Question: '''
Select
Case
When VacationsAvailed = 'Yes'
Then Sum(Convert(int, dbo.RemainingDays(a.DutyFrom, a.DutyTo, a.VacationsAvailed))) over (order by a.Sno)
End [RemainingDays]
from
OLVA a
'''
This query results in:
'''
RemainingDays
---------------
2
6
NULL
17
NULL
NULL
NULL
31
'''
What I want to do is: when 'RemainingDays' exceeds 30, then last value of 'RemainingDays = RemainingDays - 30', and all the previous rows of RemainingDays = 0;

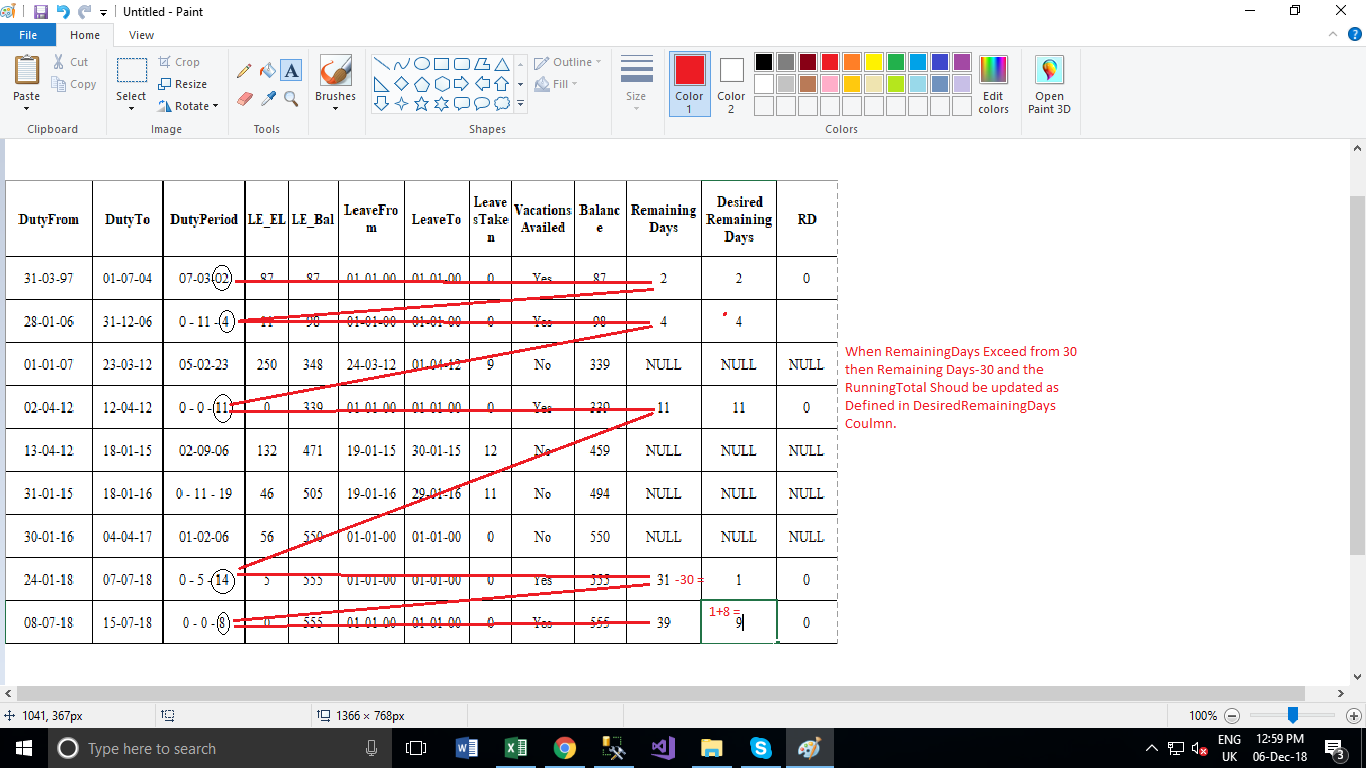
Answer: '''
Select FooSno,EmpNo,DutyFrom,DutyTo, DutyPeriod,LE_EL
, LE_Bal,LeaveFrom,LeaveTo,LeavesTaken
, VacationsAvailed,Nature,Remarks, LE_Bal - LeavesTaken [Balance]
, RemainingDays
from
(
Select *,
Case
when FooSno = 1 then LE_EL
when FooSno > 1 then
((SUM(Convert(int,LE_EL)) OVER (Order By FooSno)) - ((SUM(LeavesTaken) Over (Order By FooSno) - LeavesTaken)))
end [LE_Bal]
from
(
select a.EmpNo,a.Sno,a.DutyFrom,a.DutyTo,dbo.GetDateDifference(a.DutyFrom,a.DutyTo) [DutyPeriod],
dbo.GetEarnedLeaves(a.DutyFrom,a.DutyTo,VacationsAvailed) [LE_EL],
ROW_NUMBER() Over (Order By a.EmpNo) [FooSno],
a.LeaveFrom,a.LeaveTo,
Case when DateDiff(dd,a.LeaveFrom,a.LeaveTo) <> 0 then (DateDiff(dd,a.LeaveFrom,a.LeaveTo)+1)
else DateDiff(dd,a.LeaveFrom,a.LeaveTo) end [LeavesTaken],
a.VacationsAvailed,a.Nature,a.Remarks,
ISNULL(Case
when a.VacationsAvailed = 'Yes' then
SUM(Convert(int,dbo.RemainingDays(a.DutyFrom,a.DutyTo,a.VacationsAvailed))) over (order by a.Sno)
end,0)
[RemainingDays]
from OLVA a
)y
)z
where EmpNo = (1)
order by Sno
'''
This query derives this Result :-
'''
+--------+-------+------------+------------+-------------+-------+--------+------------+------------+-------------+------------------+--------+---------+---------+---------------+
| FooSno | EmpNo | DutyFrom | DutyTo | DutyPeriod | LE_EL | LE_Bal | LeaveFrom | LeaveTo | LeavesTaken | VacationsAvailed | Nature | Remarks | Balance | RemainingDays |
+--------+-------+------------+------------+-------------+-------+--------+------------+------------+-------------+------------------+--------+---------+---------+---------------+
| 1 | 1 | 1997-03-31 | 2004-07-01 | 7 - 3 - 2 | 87 | 87 | 1900-01-01 | 1900-01-01 | 0 | Yes | | | 87 | 2 |
| 2 | 1 | 2006-01-28 | 2006-12-31 | 0 - 11 - 4 | 11 | 98 | 1900-01-01 | 1900-01-01 | 0 | Yes | | | 98 | 6 |
| 3 | 1 | 2007-01-01 | 2012-03-23 | 5 - 2 - 23 | 250 | 348 | 2012-03-24 | 2012-04-01 | 9 | No | | | 339 | 0 |
| 4 | 1 | 2012-04-02 | 2012-04-12 | 0 - 0 - 11 | 0 | 339 | 1900-01-01 | 1900-01-01 | 0 | Yes | | | 339 | 17 |
| 5 | 1 | 2012-04-13 | 2015-01-18 | 2 - 9 - 6 | 132 | 471 | 2015-01-19 | 2015-01-30 | 12 | No | | | 459 | 0 |
| 6 | 1 | 2015-01-31 | 2016-01-18 | 0 - 11 - 19 | 46 | 505 | 2016-01-19 | 2016-01-29 | 11 | No | | | 494 | 0 |
| 7 | 1 | 2016-01-30 | 2017-04-04 | 1 - 2 - 6 | 56 | 550 | 1900-01-01 | 1900-01-01 | 0 | No | | | 550 | 0 |
| 8 | 1 | 2018-01-24 | 2018-07-07 | 0 - 5 - 14 | 5 | 555 | 1900-01-01 | 1900-01-01 | 0 | Yes | | | 555 | 31 |
| 9 | 1 | 2018-07-08 | 2018-07-15 | 0 - 0 - 8 | 0 | 555 | 1900-01-01 | 1900-01-01 | 0 | Yes | | | 555 | 39 |
+--------+-------+------------+------------+-------------+-------+--------+------------+------------+-------------+------------------+--------+---------+---------+---------------+
'''
RemainingDays :-
'''
USE [Leave_Account]
GO
/****** Object: UserDefinedFunction [dbo].[RemainingDays] Script Date: 14-Dec-18 10:12:40 AM ******/
SET ANSI_NULLS ON
GO
SET QUOTED_IDENTIFIER ON
GO
ALTER FUNCTION [dbo].[RemainingDays]
(
@FromDate DATETIME, @ToDate DATETIME, @SummerVac nvarchar(50)
)
RETURNS NVARCHAR(100)
AS
BEGIN
DECLARE @Years INT, @Months INT, @Days INT, @tmpFromDate DATETIME
SET @Years = DATEDIFF(YEAR, @FromDate, @ToDate)
- (CASE WHEN DATEADD(YEAR, DATEDIFF(YEAR, @FromDate, @ToDate),
@FromDate) > @ToDate THEN 1 ELSE 0 END)
SET @tmpFromDate = DATEADD(YEAR, @Years , @FromDate)
SET @Months = DATEDIFF(MONTH, @tmpFromDate, @ToDate)
- (CASE WHEN DATEADD(MONTH,DATEDIFF(MONTH, @tmpFromDate, @ToDate),
@tmpFromDate) > @ToDate THEN 1 ELSE 0 END)
SET @tmpFromDate = DATEADD(MONTH, @Months , @tmpFromDate)
SET @Days = (DATEDIFF(DAY, @tmpFromDate, @ToDate)
- (CASE WHEN DATEADD(DAY, DATEDIFF(DAY, @tmpFromDate, @ToDate),
@tmpFromDate) > @ToDate THEN 1 ELSE 0 END)+1)
RETURN
Case when @SummerVac = 'Yes'
then
@DAYS
End
END
'''